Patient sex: M
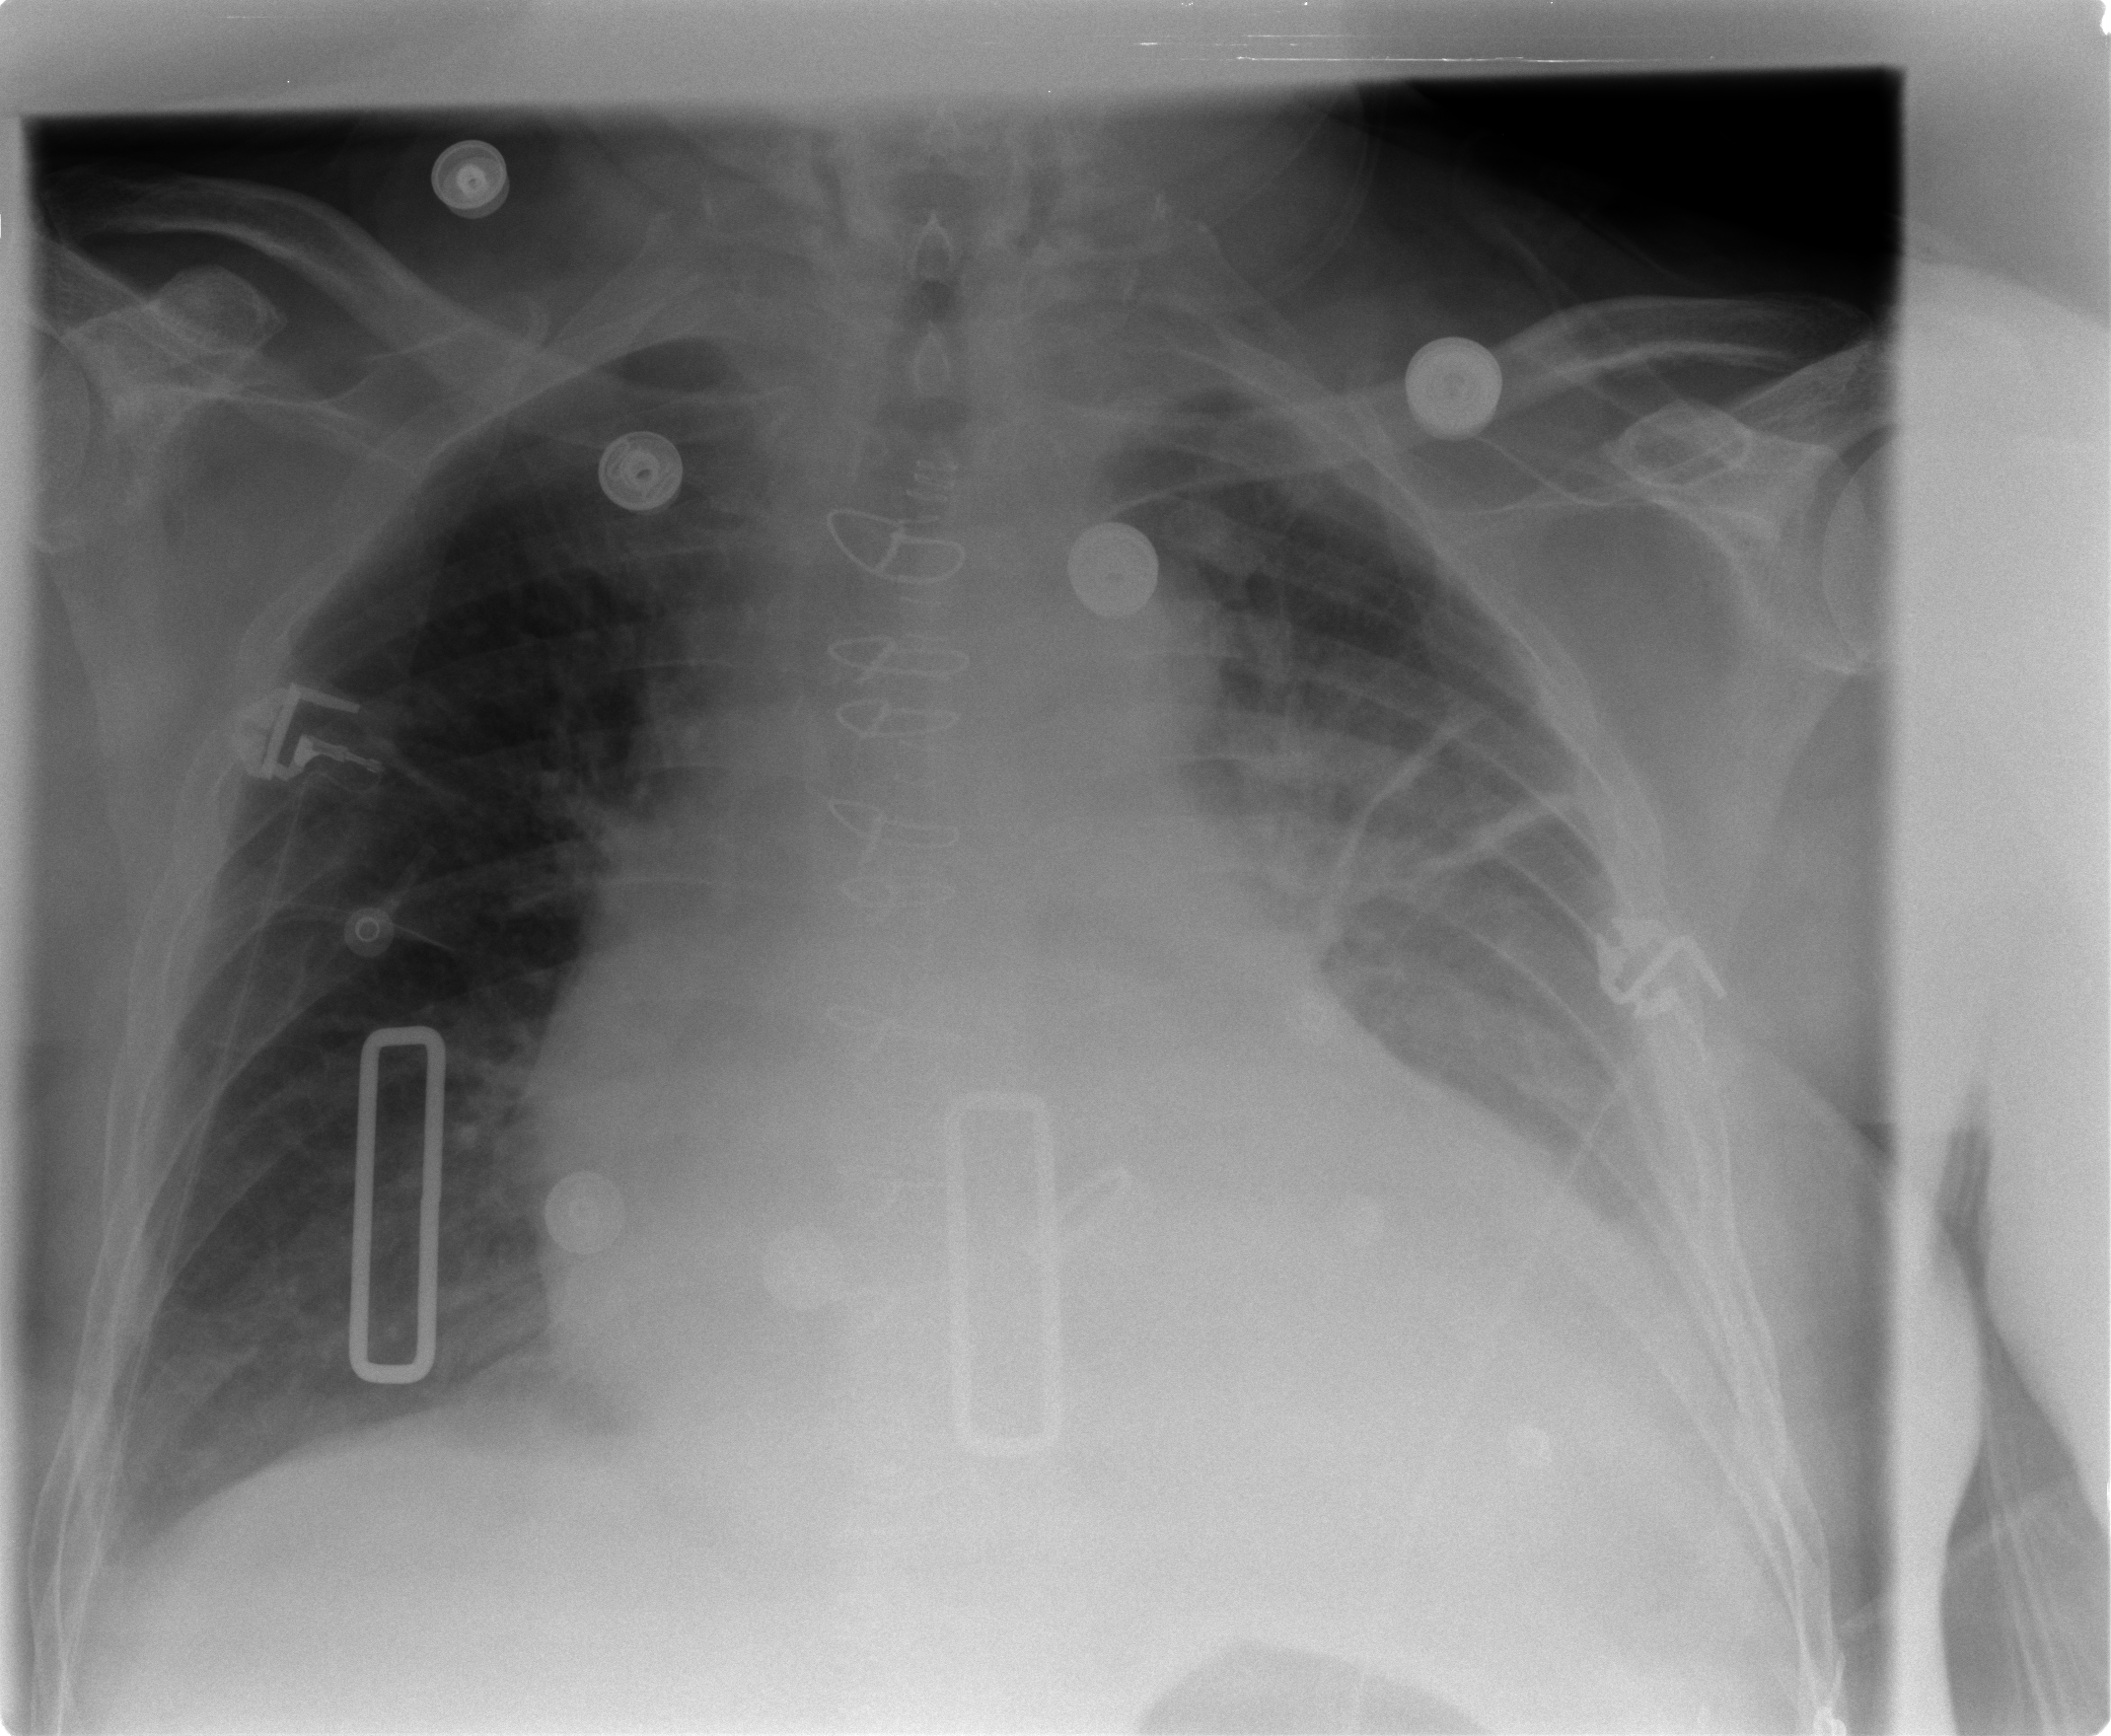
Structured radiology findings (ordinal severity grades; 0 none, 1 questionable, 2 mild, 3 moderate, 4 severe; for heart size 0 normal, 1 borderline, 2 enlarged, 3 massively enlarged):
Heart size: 2
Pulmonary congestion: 2
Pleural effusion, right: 0
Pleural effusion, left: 2
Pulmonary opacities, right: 0
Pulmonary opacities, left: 0
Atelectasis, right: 1
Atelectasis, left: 3